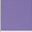
Piece: xx